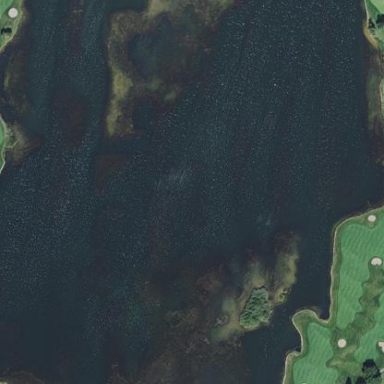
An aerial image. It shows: Water hazard on golf course. The hazard is natural water feature.